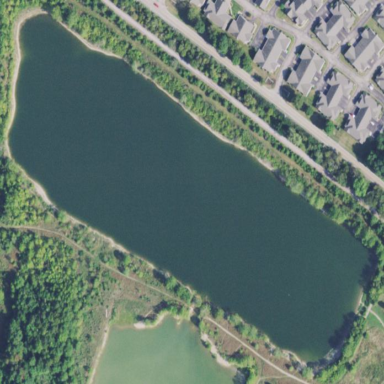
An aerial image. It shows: Serene lake.